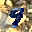
Label: 9